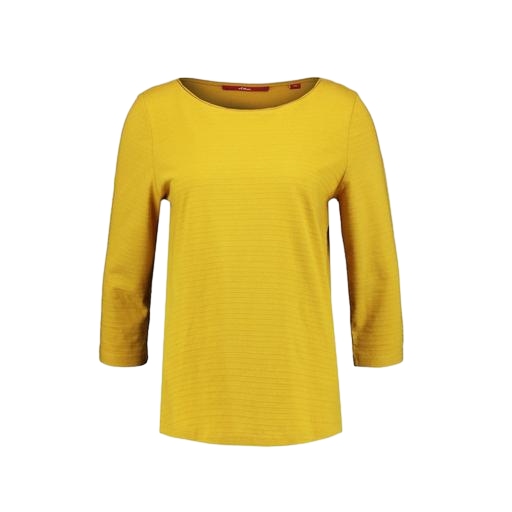
gold boatneck t-shirt, yellow elbow-sleeve boat-neck top only macy, yellow jersey tee, white background